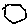
Label: hexagon